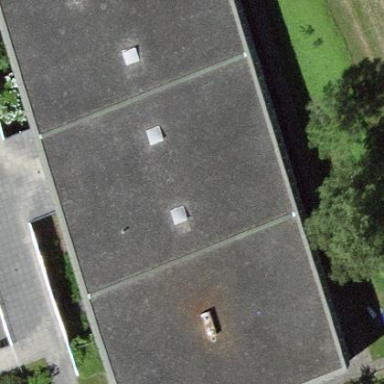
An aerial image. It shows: School building.